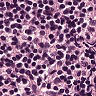
Metastatic tissue present: no